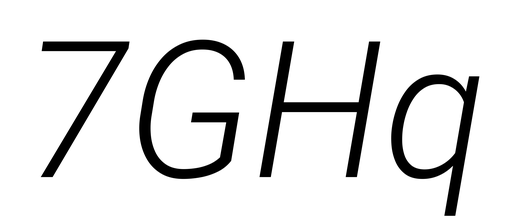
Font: Roboto-Italic_Light_Italic